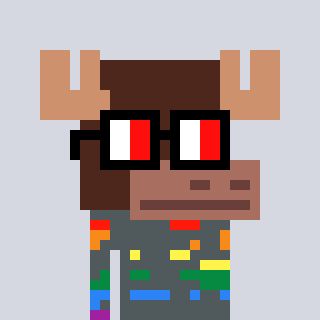
a pixel art character with square glasses with black frames and red eyes, a moose-shaped head and a yellow-colored body on a cool background